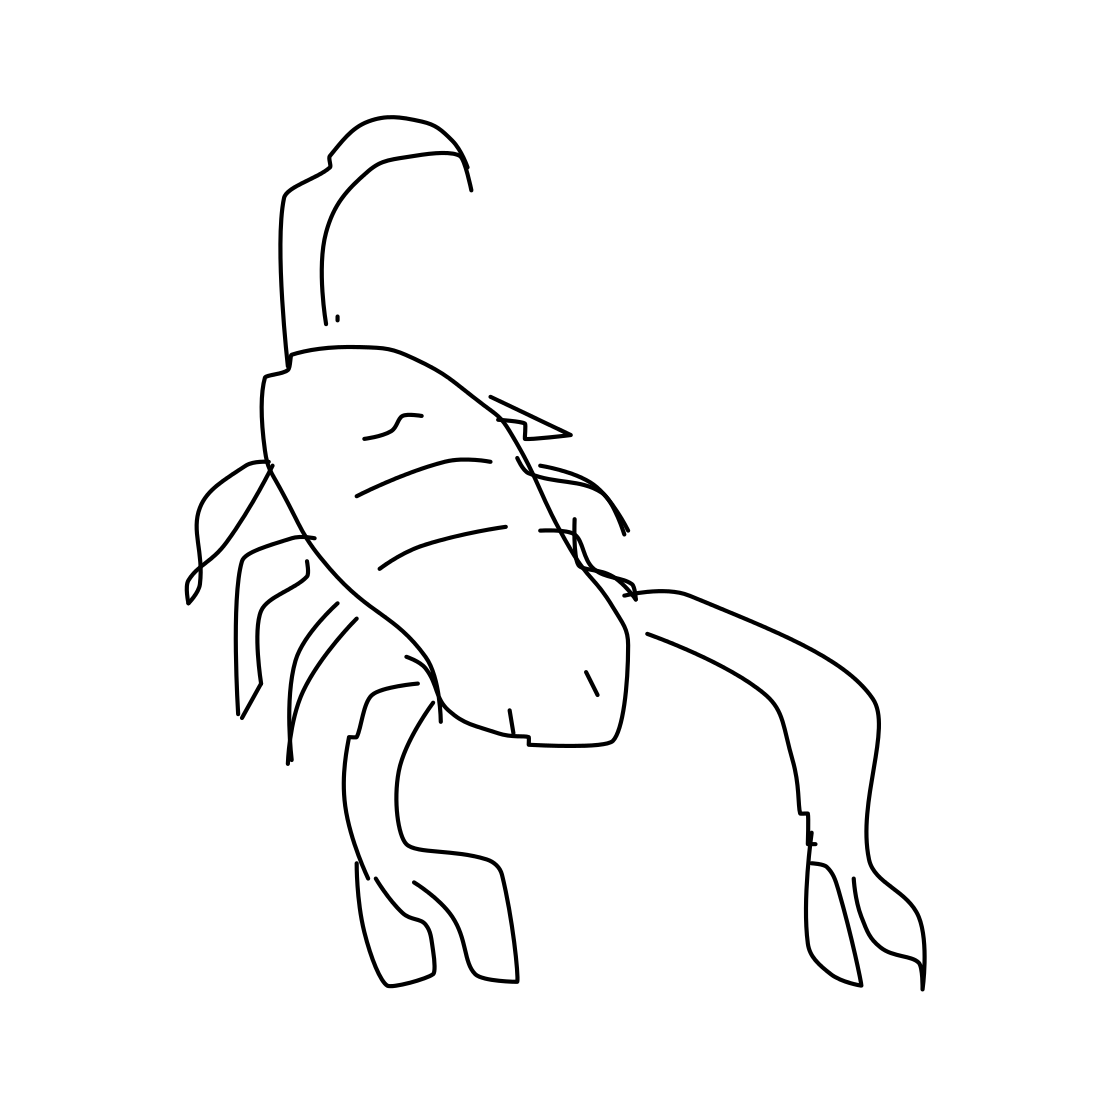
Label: scorpion